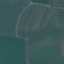
Land use / land cover class: AnnualCrop